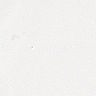
Metastatic tissue present: no